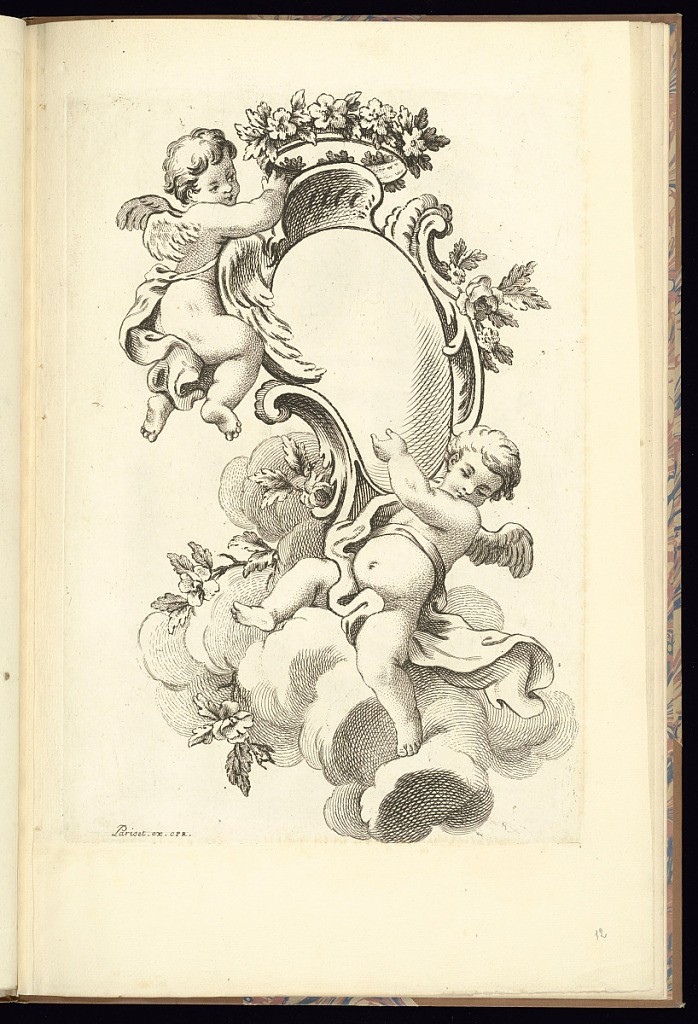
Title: Cartouche Design with Putti
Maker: Robert Menge Pariset, French, active 1732 – 1762
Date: mid- 18th century
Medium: Etching on laid paper
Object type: Print
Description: A design for rococo ornament, a cartouche flanked by two winged putti, a crown of flowers, c-scrolls, shell, flowers, clouds and rinceaux. The plate is signed.